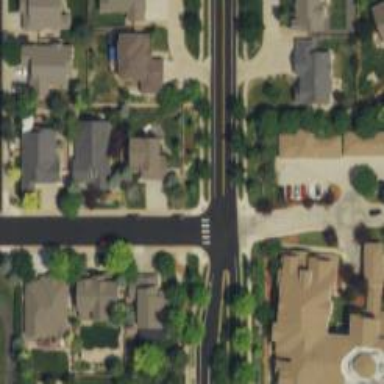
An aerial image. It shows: Road with stop sign.